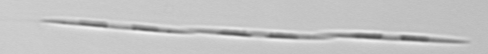
Label: Pseudo-nitzschia